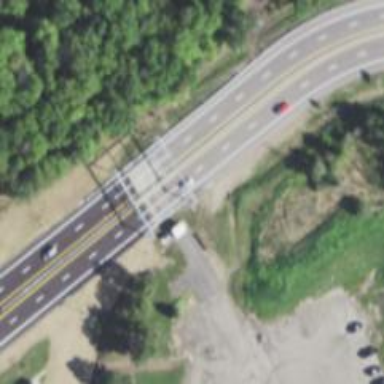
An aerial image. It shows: Toll gantry on the road.